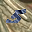
Label: 5